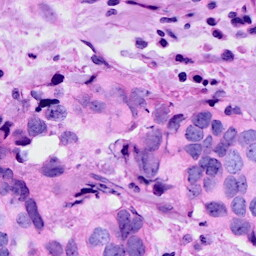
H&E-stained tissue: Breast